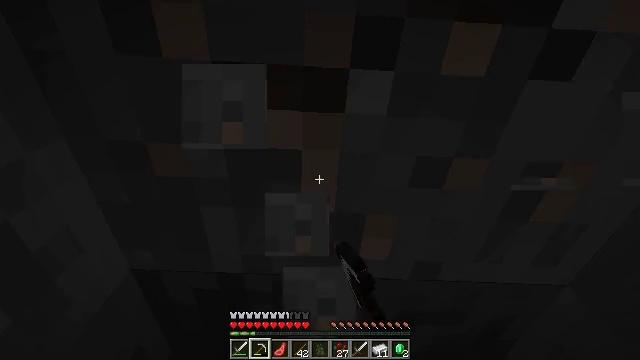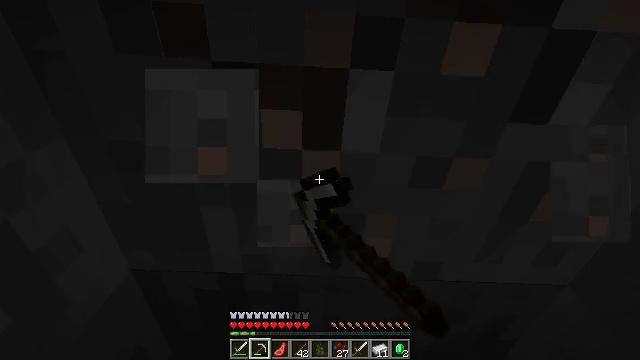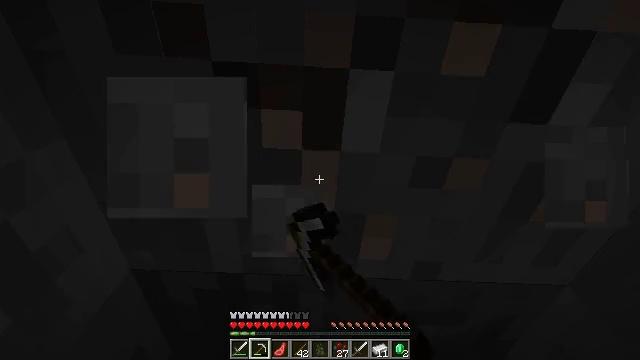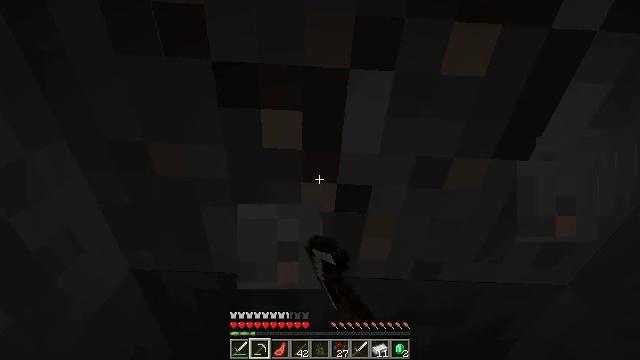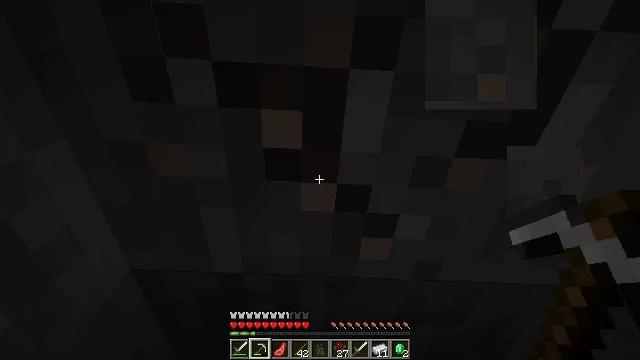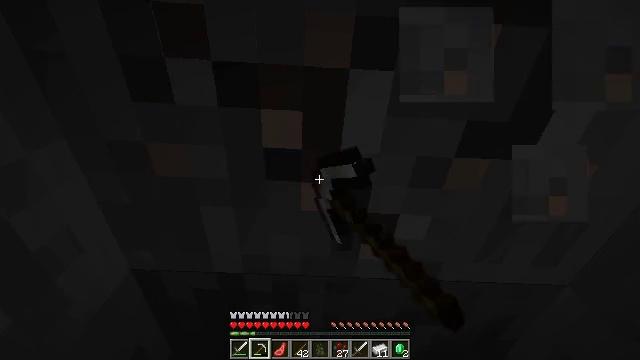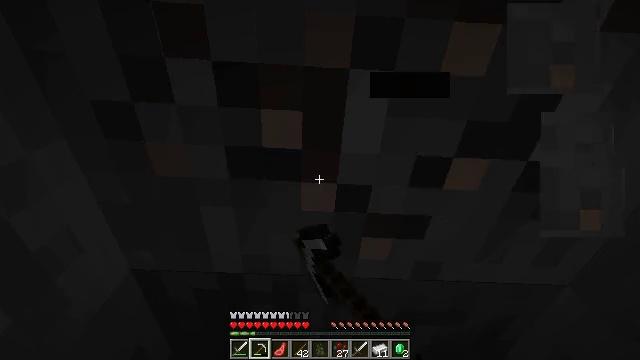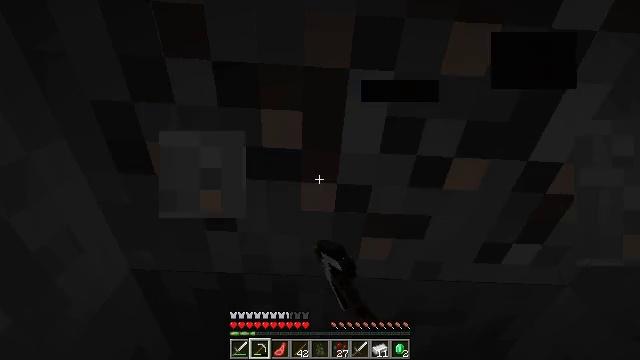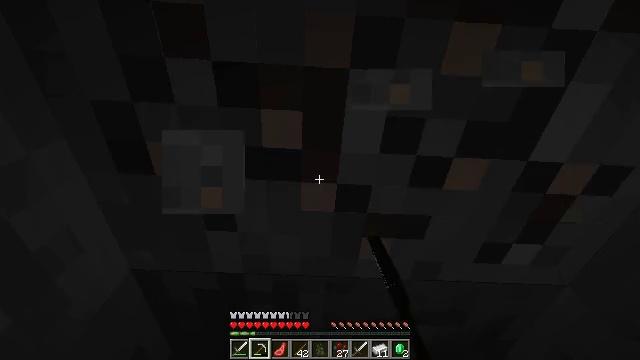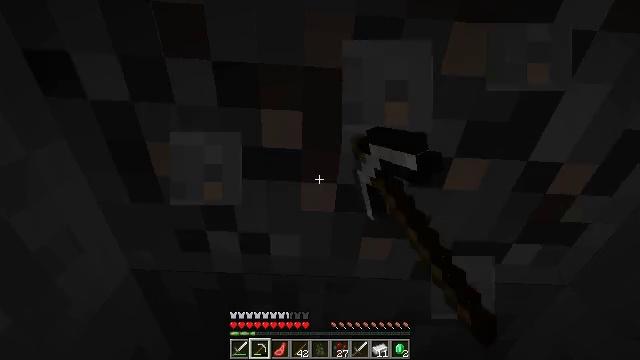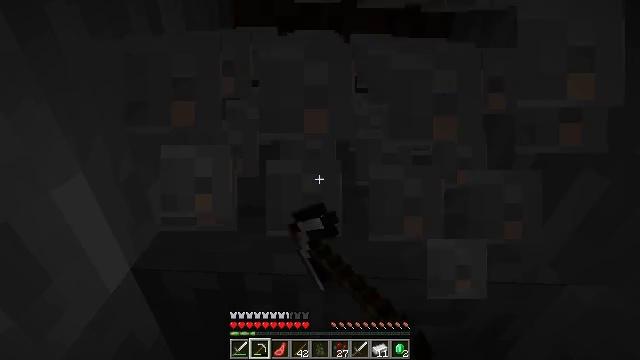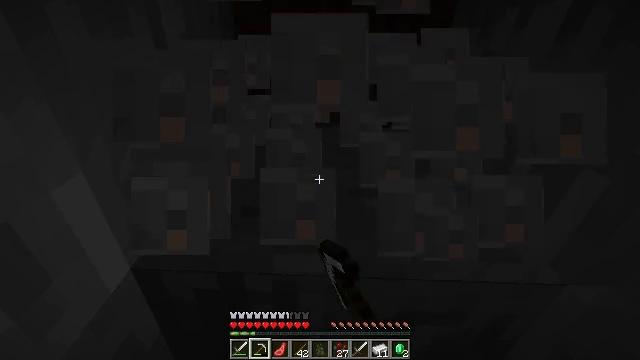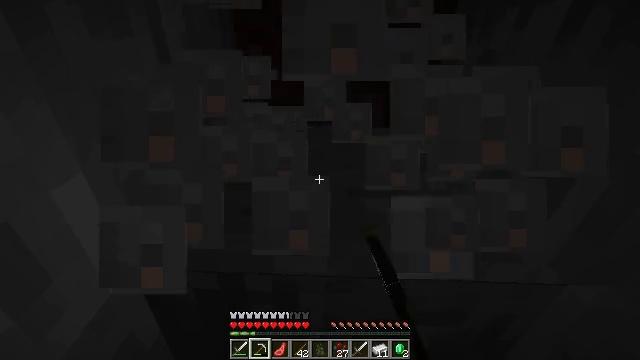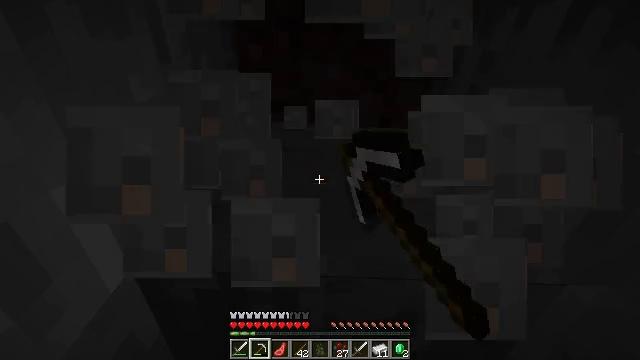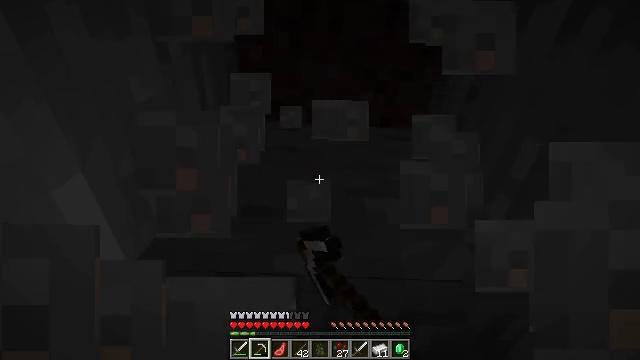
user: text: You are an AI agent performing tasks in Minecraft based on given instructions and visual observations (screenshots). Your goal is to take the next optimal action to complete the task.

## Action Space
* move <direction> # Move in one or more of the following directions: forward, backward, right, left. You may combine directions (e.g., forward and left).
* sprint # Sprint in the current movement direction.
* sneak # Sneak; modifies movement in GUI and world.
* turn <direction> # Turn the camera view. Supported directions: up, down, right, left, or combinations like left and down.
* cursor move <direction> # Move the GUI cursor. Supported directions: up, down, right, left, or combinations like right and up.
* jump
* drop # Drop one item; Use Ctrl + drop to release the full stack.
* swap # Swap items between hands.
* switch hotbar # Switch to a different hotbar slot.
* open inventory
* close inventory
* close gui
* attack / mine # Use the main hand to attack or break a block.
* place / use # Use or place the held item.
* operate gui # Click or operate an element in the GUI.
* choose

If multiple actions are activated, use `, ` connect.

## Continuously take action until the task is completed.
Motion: motion action
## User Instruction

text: Use a pickaxe to gather iron ore.
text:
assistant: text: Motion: attack / mine
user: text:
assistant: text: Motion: attack / mine
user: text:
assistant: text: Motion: attack / mine
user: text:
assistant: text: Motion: attack / mine
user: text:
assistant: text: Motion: attack / mine
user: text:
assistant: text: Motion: attack / mine
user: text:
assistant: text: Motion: attack / mine
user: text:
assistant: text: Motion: attack / mine
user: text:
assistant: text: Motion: attack / mine
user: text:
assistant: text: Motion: attack / mine
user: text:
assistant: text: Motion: attack / mine
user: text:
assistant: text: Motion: attack / mine
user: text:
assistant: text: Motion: attack / mine
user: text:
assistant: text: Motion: attack / mine
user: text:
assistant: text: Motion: attack / mine